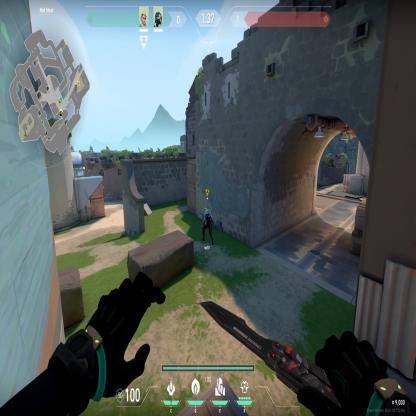
Label: teammate